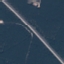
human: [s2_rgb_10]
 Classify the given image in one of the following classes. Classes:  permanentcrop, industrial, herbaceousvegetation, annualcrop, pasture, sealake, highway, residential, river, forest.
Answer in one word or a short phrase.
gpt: Highway